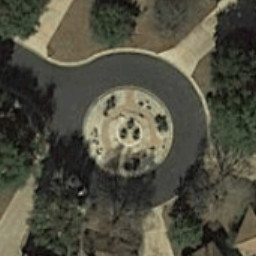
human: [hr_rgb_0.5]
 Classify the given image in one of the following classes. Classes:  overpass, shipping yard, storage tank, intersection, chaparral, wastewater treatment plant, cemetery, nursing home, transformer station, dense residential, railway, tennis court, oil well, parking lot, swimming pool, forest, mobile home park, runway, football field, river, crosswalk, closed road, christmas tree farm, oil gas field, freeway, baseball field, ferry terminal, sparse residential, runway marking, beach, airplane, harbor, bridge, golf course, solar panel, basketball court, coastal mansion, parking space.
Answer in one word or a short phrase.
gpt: closed road